Aerial crown-view tile of a tropical tree (Barro Colorado Island, Panama), acquired 20240611:
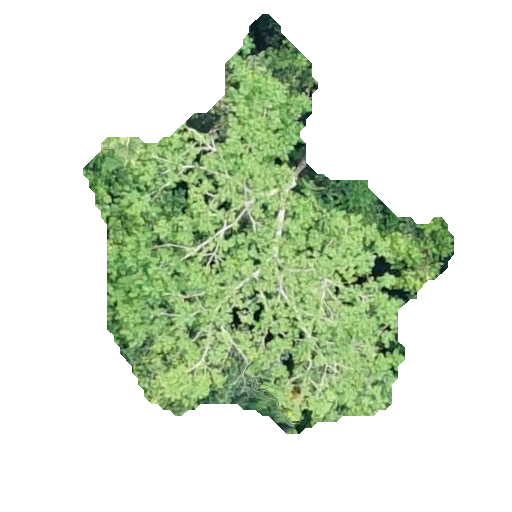
Species: Zanthoxylum ekmanii
GBIF accepted scientific name: Zanthoxylum ekmanii
Crown area: 135.992 m²